Interaction volume radius: 5 \u00c5
Interaction volume height: 10 \u00c5
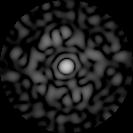
Disorder parameter: 0.8615